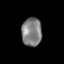
Tissue: skin
Cell type: Epithelial cells
Senescence score: 0.2805
Nuclear area (px): 560
Mean DAPI intensity: 127.904